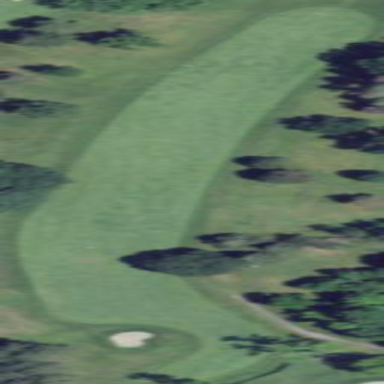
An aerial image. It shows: Grassy area designated as golf fairway.